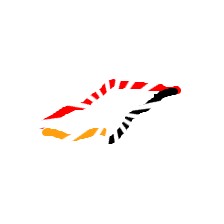
Shape: parallelogram